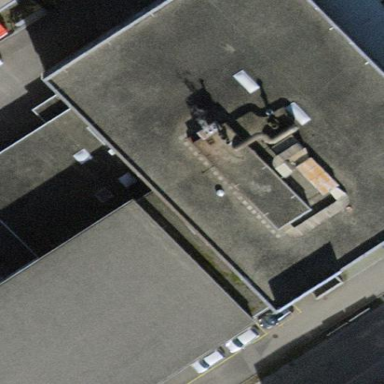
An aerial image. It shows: Commercial building.